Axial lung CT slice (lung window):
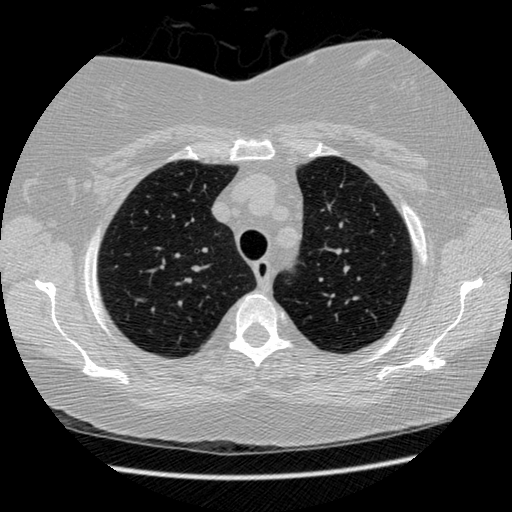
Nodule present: no